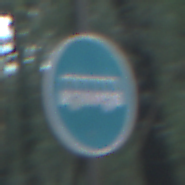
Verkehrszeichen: Busssonderstreifen
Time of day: SunriseSunset
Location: Outdoor (Nature)
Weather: NotSpecified
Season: Autumn
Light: Natural